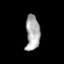
Tissue: prostate
Cell type: T cells
Senescence score: 0.7632
Nuclear area (px): 494
Mean DAPI intensity: 168.621